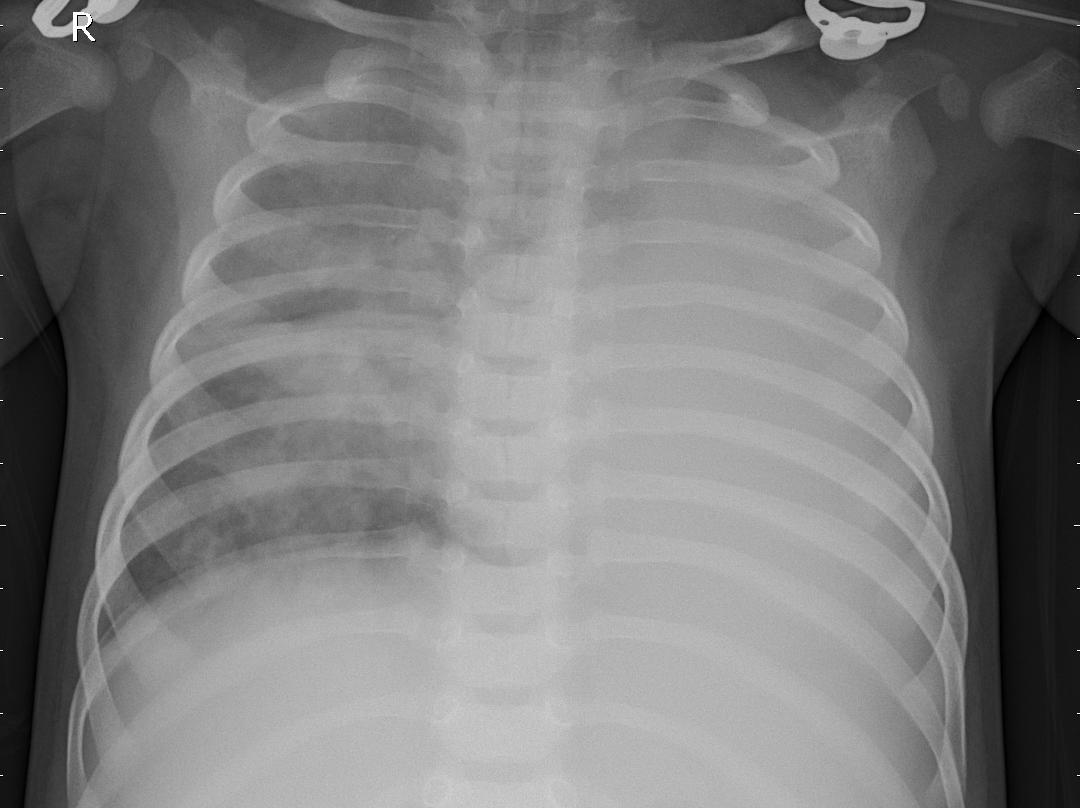
Diagnosis: PNEUMONIA